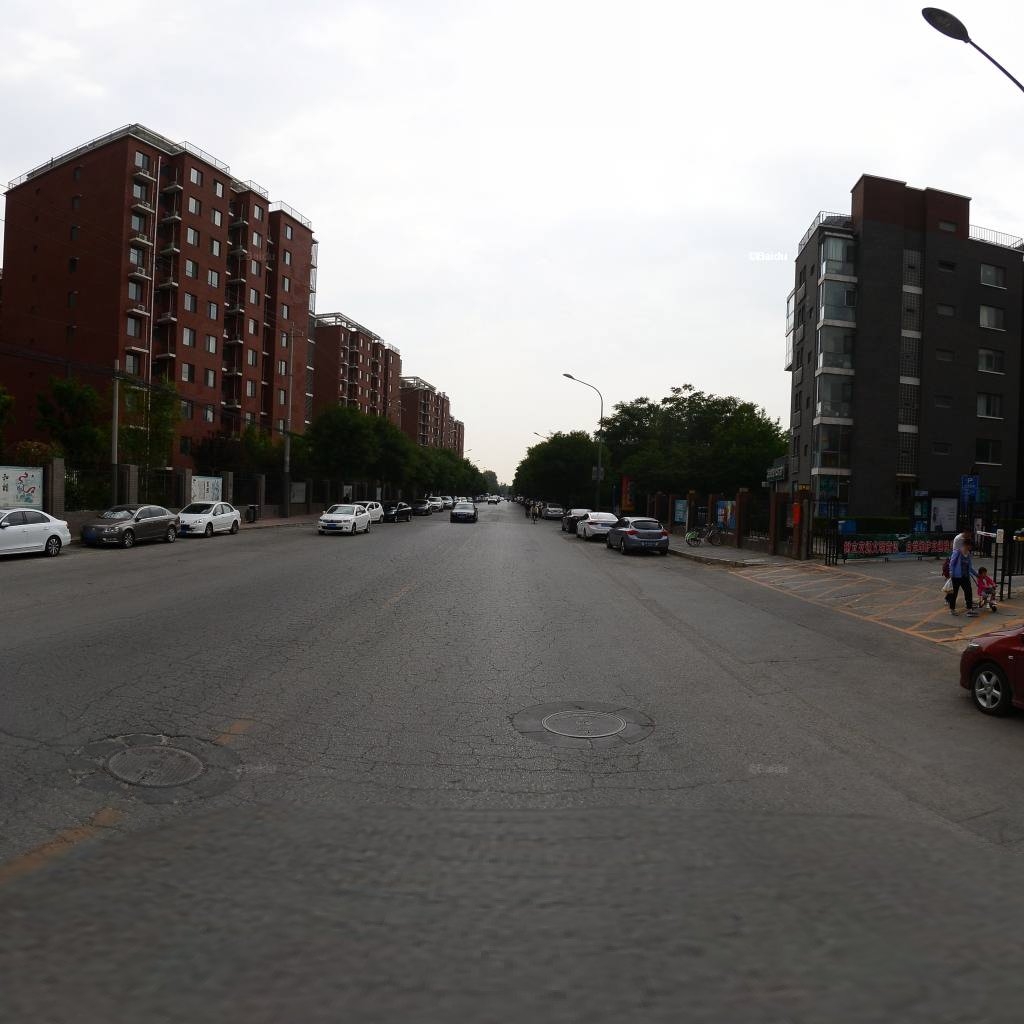
Region: Haidian
Road damage annotations: alligator crack, manhole cover, manhole cover